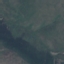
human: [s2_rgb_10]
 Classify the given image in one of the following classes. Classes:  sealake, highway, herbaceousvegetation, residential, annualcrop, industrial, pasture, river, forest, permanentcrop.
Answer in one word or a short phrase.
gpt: HerbaceousVegetation